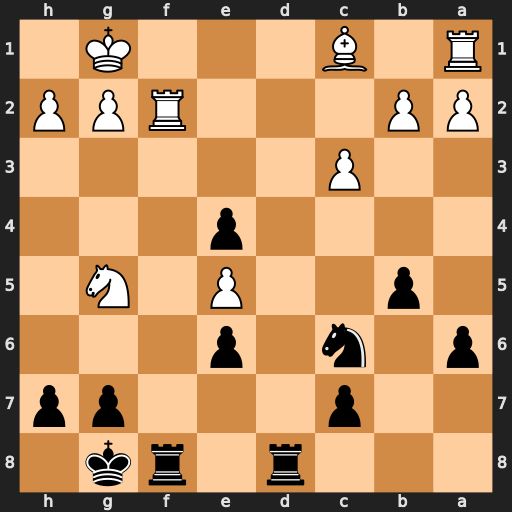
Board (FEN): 3r1rk1/2p3pp/p1n1p3/1p2P1N1/4p3/2P5/PP3RPP/R1B3K1
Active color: b
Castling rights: -
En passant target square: -
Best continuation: Rd1+ Rf1 Rdxf1#